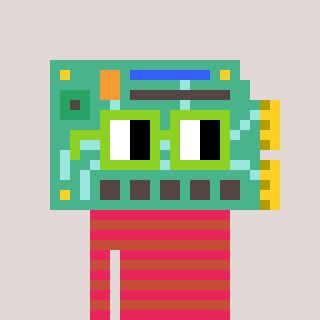
a pixel art character with square light green glasses, a chipboard-shaped head and a rust-colored body on a warm background